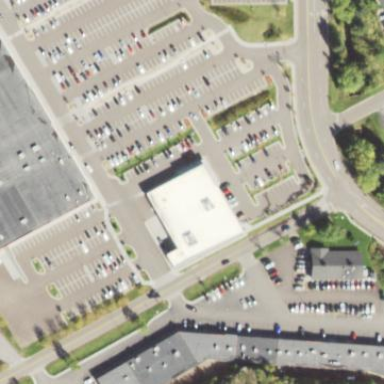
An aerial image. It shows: Retail building housing supermarket.